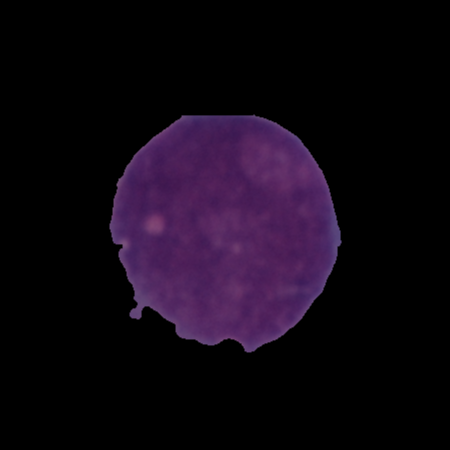
Label: cancer